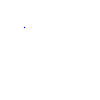
Particle: proton